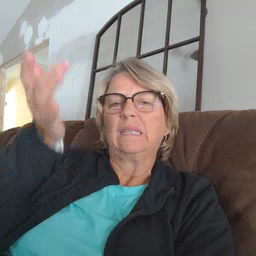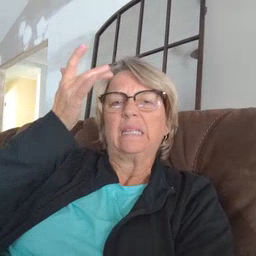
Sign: sick